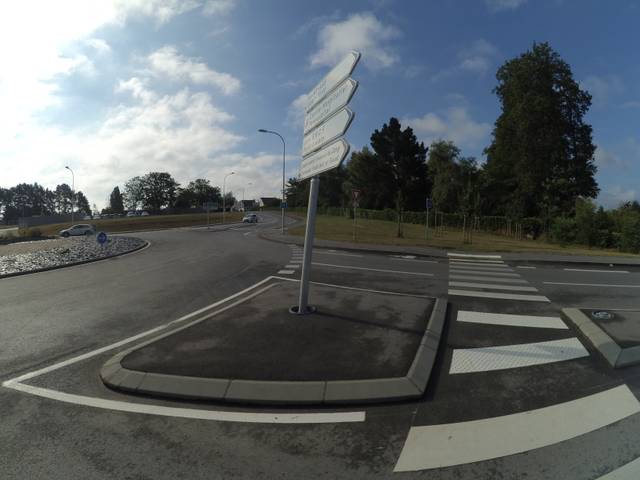
Region: France
Coordinates: 47.667, -2.743